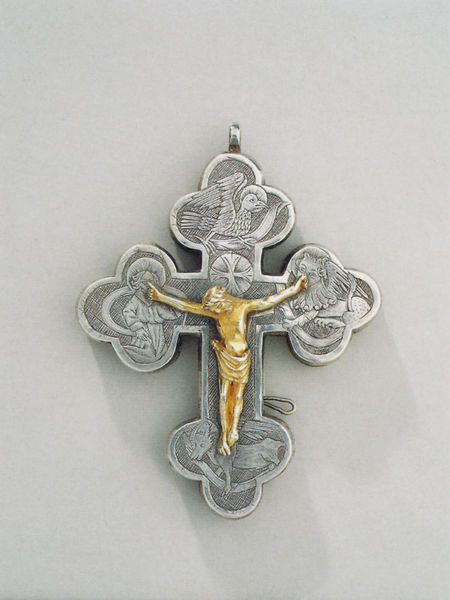
Titel: Reliquienkreuz
Standort: Quedlinburg (EU - D - Sachsen-Anhalt)
Schlagwörter: adler, flügel, nackt, vogel, schmuck, tier, tuch, mensch, silber, taube, figur, gold, engel, rind, glanz, metall, foto, kreuz, religion, kunst, anhänger, christus, jesus, jesus christus, kreuzigung, teufel, kruzifix, löwe, gekreuzigt, geflügelt, bock, stier, christentum, klee, symbole, kalb, glorie, schmuckstück, evangelisten, öse, evangelien, aufhänger